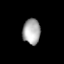
Tissue: lung
Cell type: Epithelial cells
Senescence score: 0.221
Nuclear area (px): 441
Mean DAPI intensity: 169.39